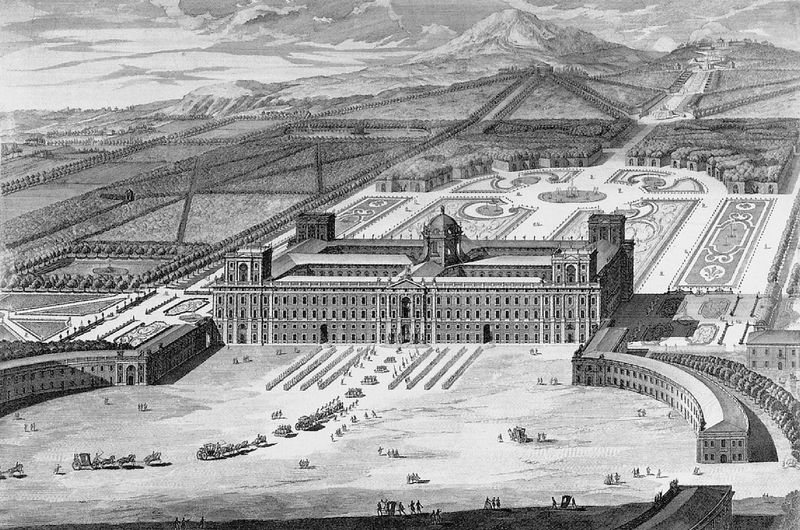
Titel: Caserta, La Reggia
Künstler: Luigi Vanvitelli
Standort: Caserta, La Reggia (EU - I - Kampanien)
Schlagwörter: berg, himmel, weiß, wolken, bäume, menschen, fenster, frankreich, grau, schwarz, tür, zeichnung, anlage, gebäude, park, schloss, architektur, barock, felder, häuser, wege, rokoko, wald, pferde, reiter, turm, garten, springbrunnen, bogen, passanten, berge, allee, kutsche, kutschen, platz, innenhof, türme, palast, druck, schwarzweiss, stich, militär, entwurf, armee, tore, alleen, lanfschaft, fluchtpunkt, plan, fontäne, parade, palais, versailles, korso, innenhöfe, lageplan, hecken, schlossplatz, einzug, nalage, berhe, nes, schlooogarten, berge#himmeröl, sänften